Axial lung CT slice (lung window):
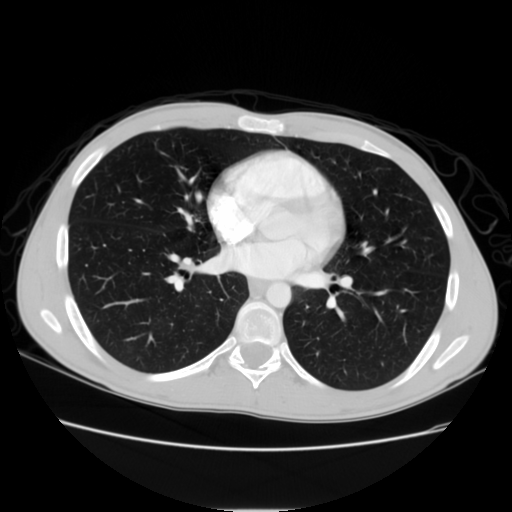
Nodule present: no